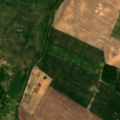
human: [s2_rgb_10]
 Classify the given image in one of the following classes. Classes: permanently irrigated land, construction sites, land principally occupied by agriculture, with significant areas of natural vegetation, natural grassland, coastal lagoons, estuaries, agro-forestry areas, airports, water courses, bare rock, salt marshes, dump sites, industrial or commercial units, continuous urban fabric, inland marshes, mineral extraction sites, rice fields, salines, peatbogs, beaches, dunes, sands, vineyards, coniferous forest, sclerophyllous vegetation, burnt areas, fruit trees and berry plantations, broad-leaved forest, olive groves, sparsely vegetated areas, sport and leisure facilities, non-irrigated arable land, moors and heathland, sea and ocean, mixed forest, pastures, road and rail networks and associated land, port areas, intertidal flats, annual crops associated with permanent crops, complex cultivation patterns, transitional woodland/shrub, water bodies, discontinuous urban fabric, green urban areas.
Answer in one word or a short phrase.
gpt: non-irrigated arable land, land principally occupied by agriculture, with significant areas of natural vegetation